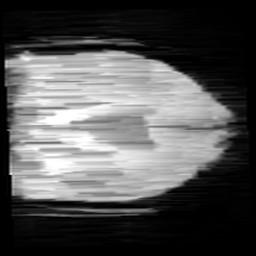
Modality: minIP
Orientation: coronal
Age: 12
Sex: male
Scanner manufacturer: siemens
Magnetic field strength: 3 T
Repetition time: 0.027 s
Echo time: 0.02 s